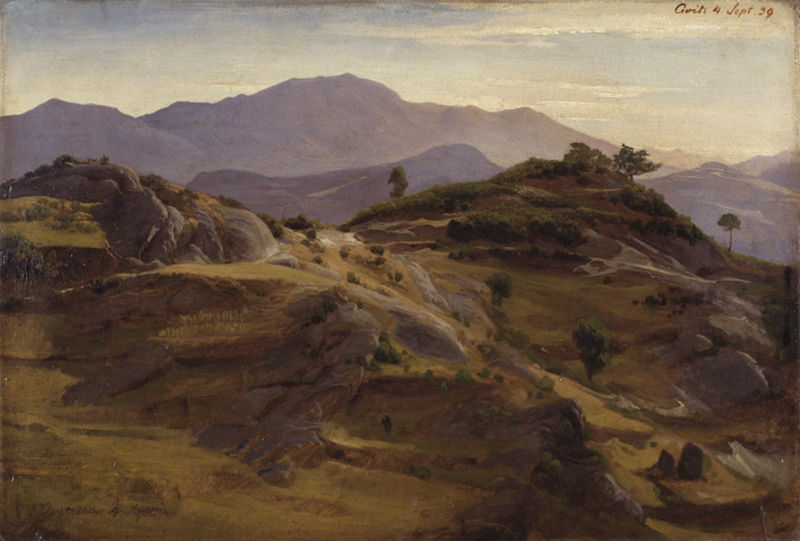
Titel: Landschaft bei Civitella
Künstler: Johann Wilhelm Schirmer
Standort: Karlsruhe
Institution: Staatliche Kunsthalle Karlsruhe
Schlagwörter: baum, berg, blau, dunkel, felsen, gemälde, gestein, himmel, schatten, weiß, wolken, aquarell, bäume, fluss, gelb, grün, landschaft, ocker, abend, bar, braun, grau, hell, hintergrund, licht, ausblick, gras, rasen, rot, tiere, weg, wiese, wolke, beige, malerei, stein, steine, tot, bild, signatur, öl, dämmerung, ebene, erde, feld, ferne, horizont, hügel, morgen, natur, sonnenaufgang, strauch, weide, weite, busch, büsche, einsam, gebüsch, pfad, sonne, sträucher, wege, wiesen, gold, realismus, pflanzen, rechts, wald, turm, deutschland, landschft, aussicht, spanien, schrift, ruhe, italien, ort, süden, abhang, heu, steinig, trocken, berge, fels, gebirge, gipfel, hang, leer, wüste, öde, bergkette, dunst, gelände, lila, luftperspektive, nebel, sonnenuntergang, tag, violett, kahl, landschaftsmalerei, alm, berglandschaft, hochgebirge, beleuchtung, romantik, turner, wetter, draussen, inschrift, datum, woken, lciht, glänzen, stimmung, grass, panorama, corinth, wandern, alpen, bergspitze, moos, hodler, ölmalerei, sonnig, verschwommen, karg, laubbäume, griechenland, kühl, atmosphäre, september, sonenuntergang, verblauung, arkadien, felsenlandschaft, mediterran, brau, bergwiese, bäumer, bäum, bergen, wachsen, almwiese, wlken, felden, latschen, hugel, nerge, furche, unbewohnt, hochebene, südtirol, blaue berge, horzont, irre, langschaft, outdoor, zerklüfftet, ochra, idyle, ang, 19. jh., oben rechts, 1839, 39, himmel#, 99, 29, 59, #gebirge, #braun, hügel gebirge, landachaft, 1959, 1939, signatur+, 1929, 1829, gel#nde gelände, gelnde, blau berge, geitz, gertis, 4., castelfeder, 1739, 4. sept., 4.sept 29, 3.sept 29, jept, kargarkadien, 4. september 29, 4.sept.59